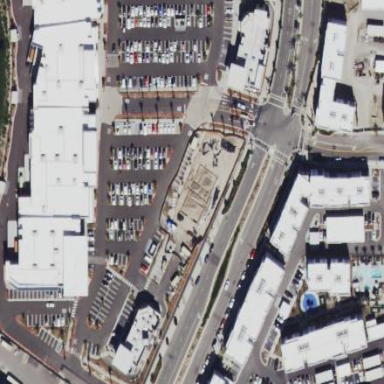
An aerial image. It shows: Retail area.